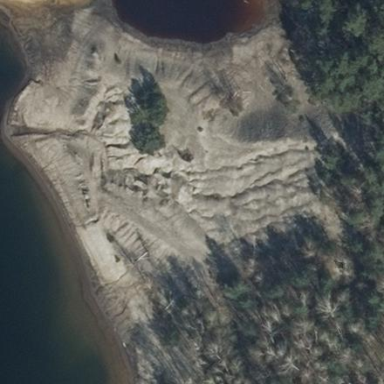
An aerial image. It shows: Sandy area in nature.